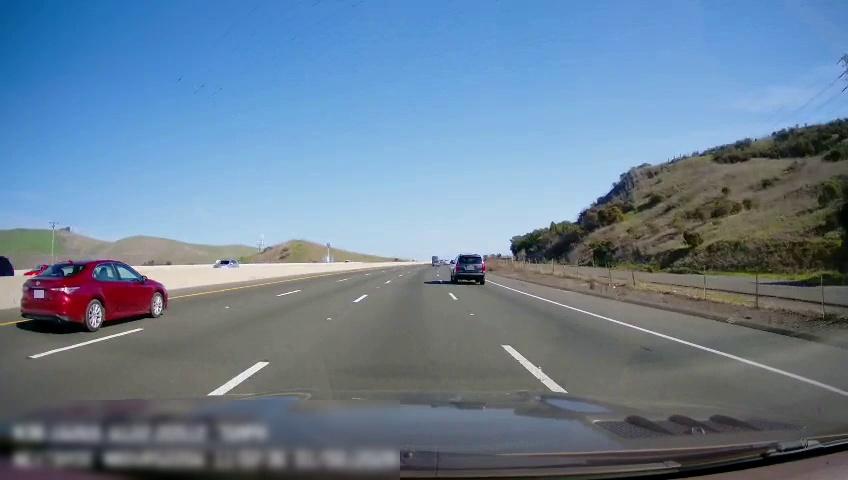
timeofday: Day
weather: Sunny
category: Drivable Space
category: Drivable Space
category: Vehicles | Car
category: Vehicles | Car
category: Vehicles | SUV
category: Vehicles | Van
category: Vehicles | SUV
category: Vehicles | Car
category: Lanes | Alternate Lane
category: Lanes | Alternate Lane
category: Lanes | Alternate Lane
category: Lanes | Current Lane
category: Lanes | Alternate Lane